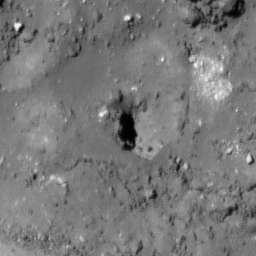
Pit: Tharp 3
Host crater: Tharp
Host type: impact_melt
Lunar coordinates: latitude -30.571, longitude 145.663